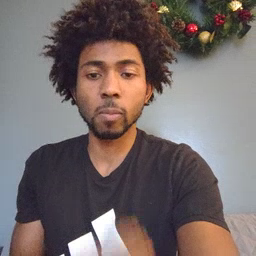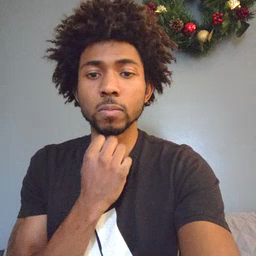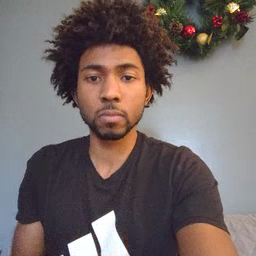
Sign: underwear